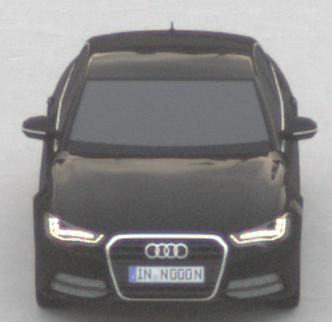
Make: Audi
Model: A6 2.0 TFSI
Detailed model: A6 (C7) Limousine
Model produced from: 2011/10
Model produced until: 2014/09
Doors: 4
Color: black
Road condition: dry road
Daytime: sunrise or sunset
Contrast: low contrast